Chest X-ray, PA view. Patient: 69 years old, sex F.
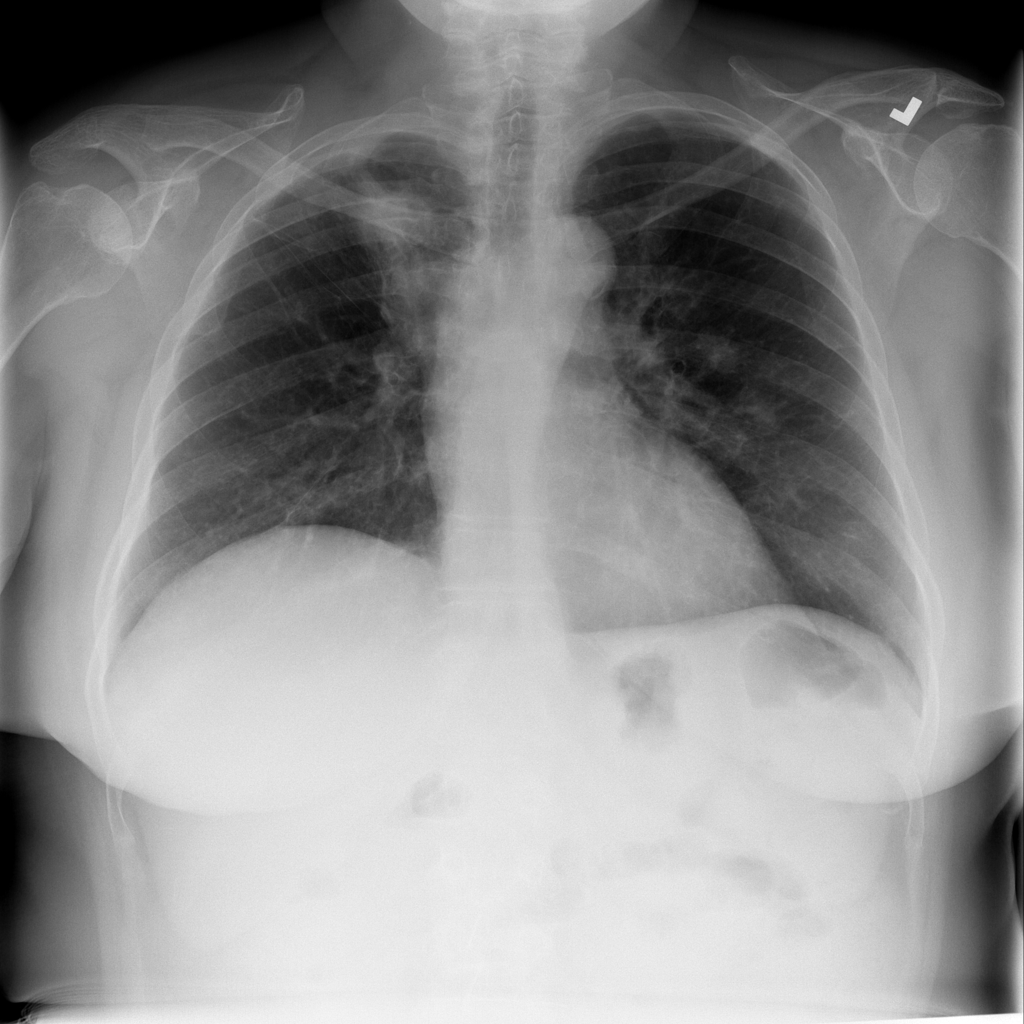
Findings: Infiltration